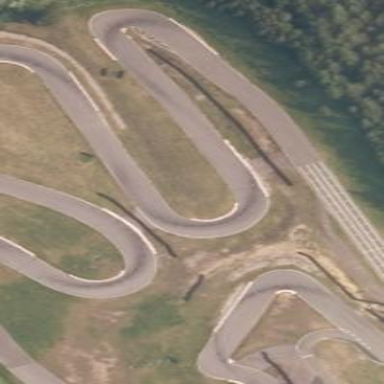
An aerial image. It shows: Karting raceway with asphalt surface.